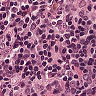
Metastatic tissue present: no